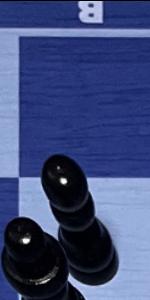
Label: Pawn_Black